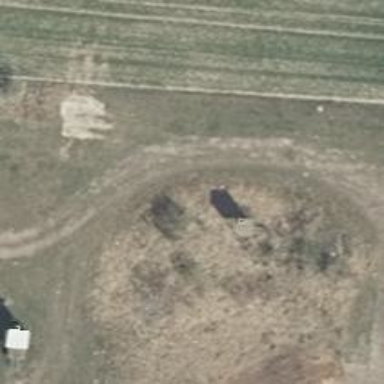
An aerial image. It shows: Shelter that serves as hunting stand.